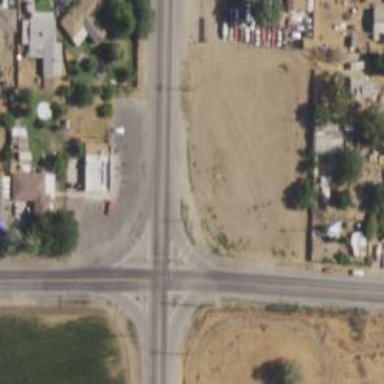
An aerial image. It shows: Stop road.